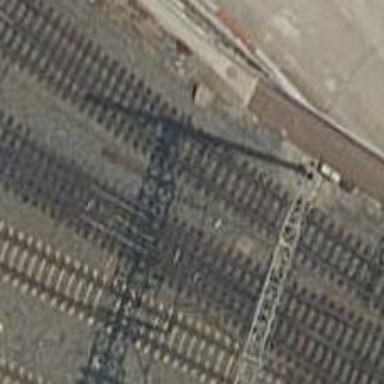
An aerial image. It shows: Railway track with contact line for electrification.